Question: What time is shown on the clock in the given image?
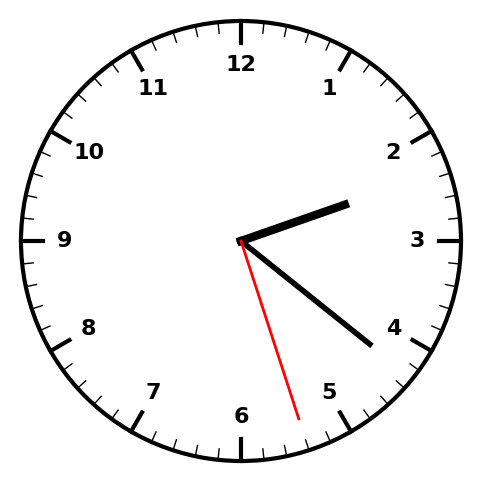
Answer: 02:21:27